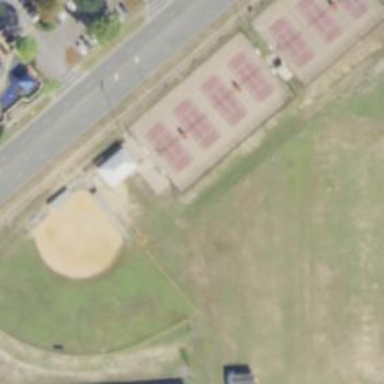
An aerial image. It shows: Tennis court on pitch.